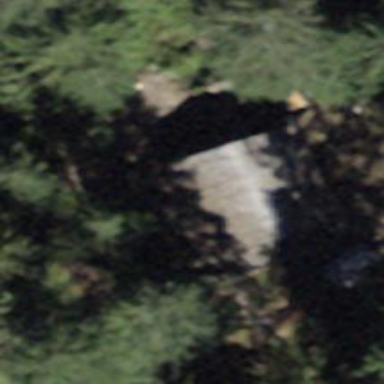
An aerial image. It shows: Rural barn.